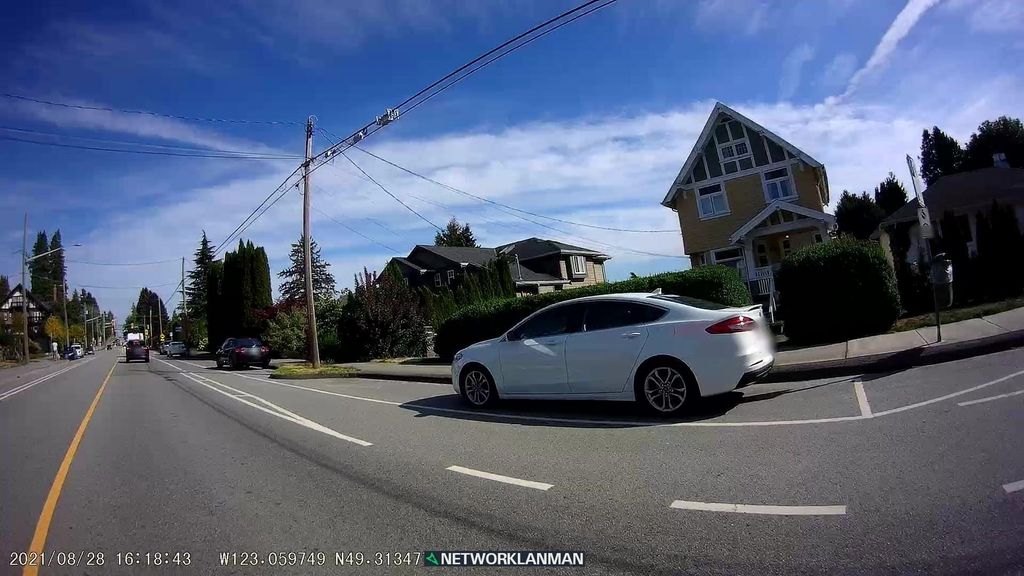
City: vancouver